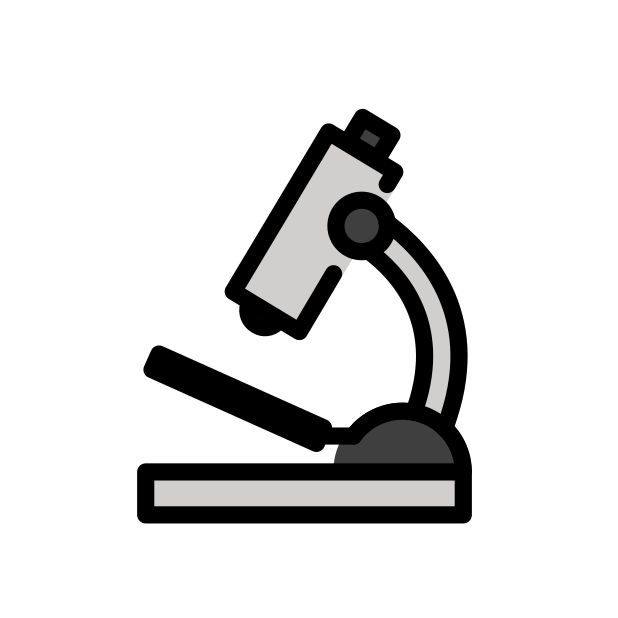
microscope